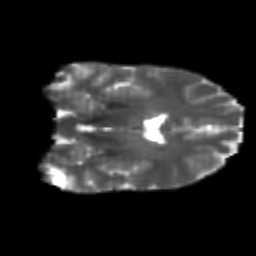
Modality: T2w
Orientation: coronal
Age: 26
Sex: female
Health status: healthy
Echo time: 0.074 s